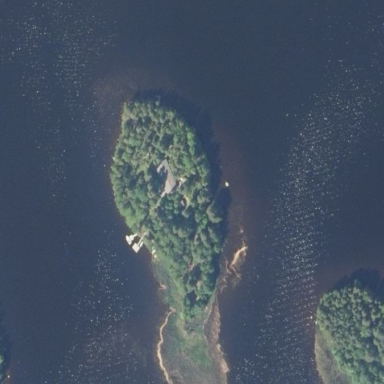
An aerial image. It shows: Island covered with dense forest.